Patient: sex M, age 61
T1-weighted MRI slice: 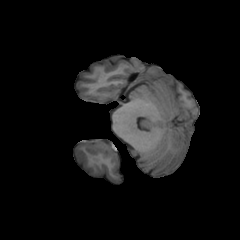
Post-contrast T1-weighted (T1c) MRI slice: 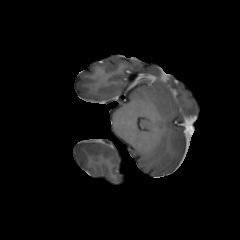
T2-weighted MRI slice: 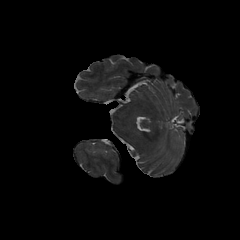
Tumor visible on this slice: no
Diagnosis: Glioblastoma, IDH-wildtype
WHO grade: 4